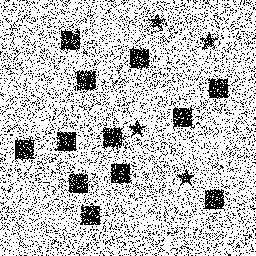
Squares: 12
Triangles: 0
Stars: 4
Total shapes: 16